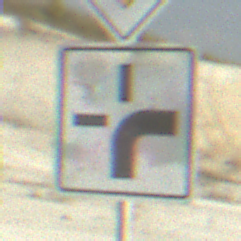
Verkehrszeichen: VerlaufVorfahrtsstrasse3
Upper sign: Vorfahrtsstrasse
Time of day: MorningAfternoon
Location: Outdoor (Beach)
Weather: PartlyCloudy
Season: NotSpecified
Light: Natural